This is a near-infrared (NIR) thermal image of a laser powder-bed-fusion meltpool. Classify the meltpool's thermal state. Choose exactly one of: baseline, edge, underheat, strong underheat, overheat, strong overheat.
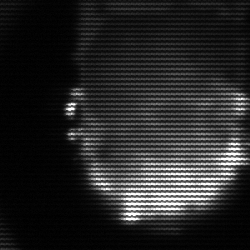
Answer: baseline